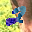
Label: 2